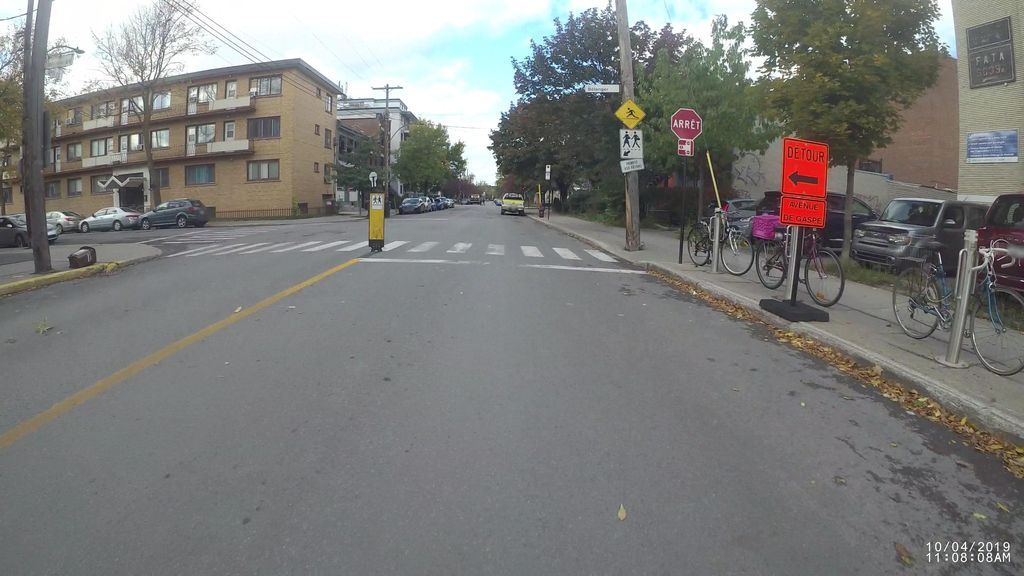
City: montreal